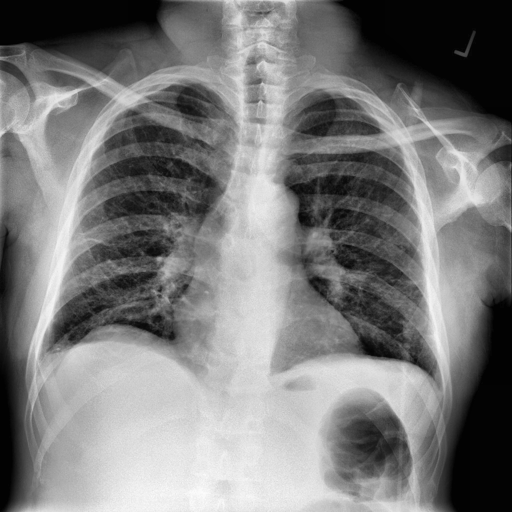
Finding: NORMAL